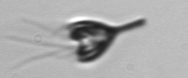
Label: Pyramimonas_longicauda